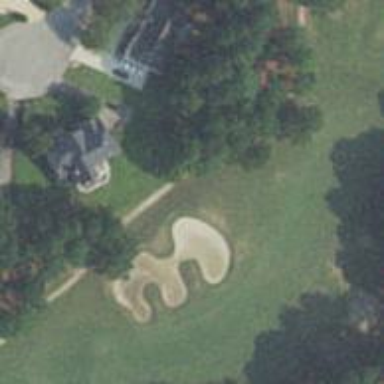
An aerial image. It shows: Golf fairway in the image.